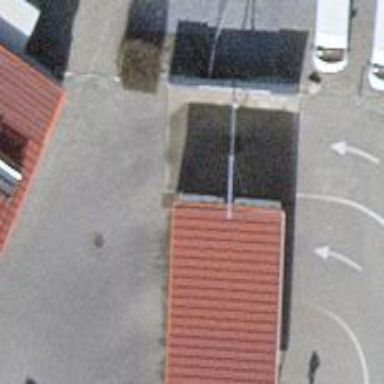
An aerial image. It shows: Car wash facility.